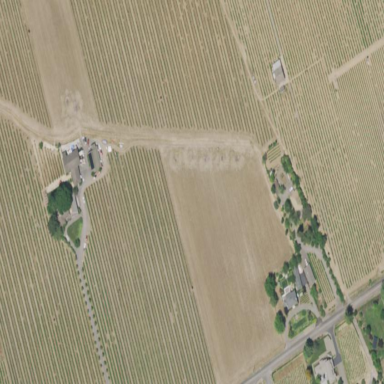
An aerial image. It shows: Vineyard growing grapes.